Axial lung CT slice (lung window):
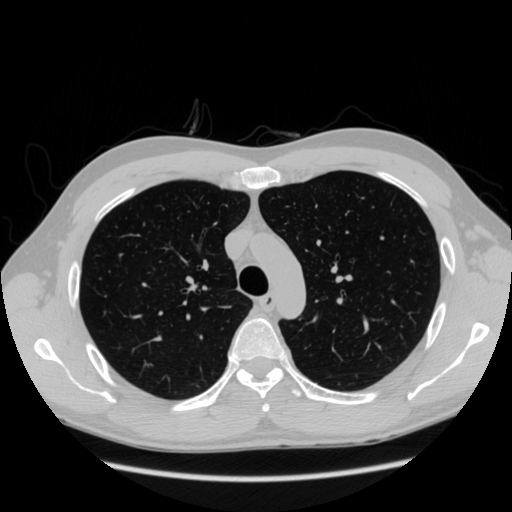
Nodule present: no